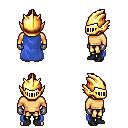
a pixel art fantasy rpg character, male body template, human, tanned skin, blue cape, gold greaves, pink short topknot hairstyle, gold helm, metal gloves, black shoes, four views (front, back, left, right), 2x2 character sprite sheet, small pixel art, hard edges, no anti-aliasing